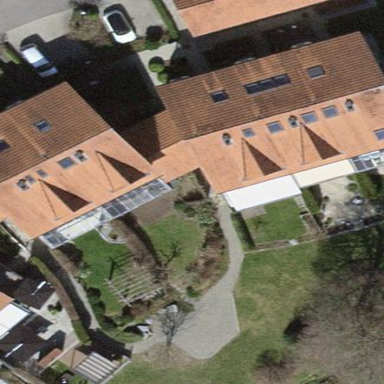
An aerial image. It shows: Terrace building.